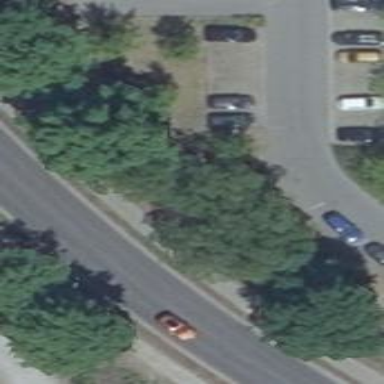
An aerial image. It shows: Row of broadleaved trees.